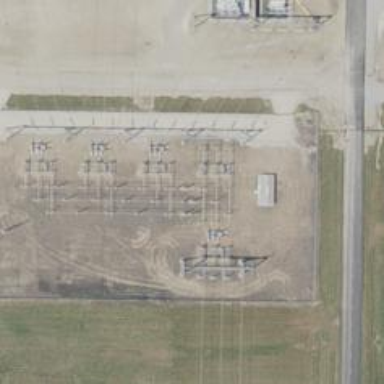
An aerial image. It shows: Switch for power supply.